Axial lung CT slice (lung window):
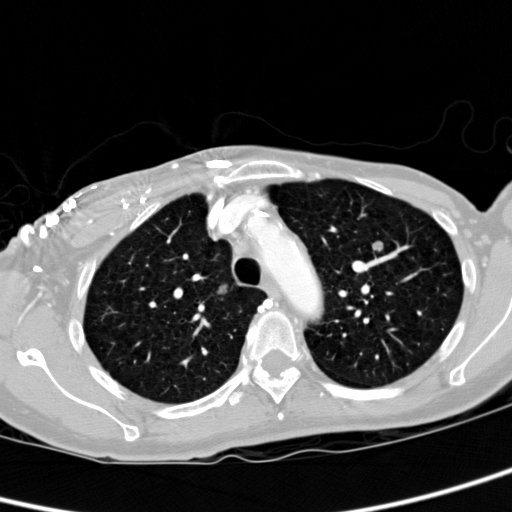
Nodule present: yes
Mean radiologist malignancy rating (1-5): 4.25